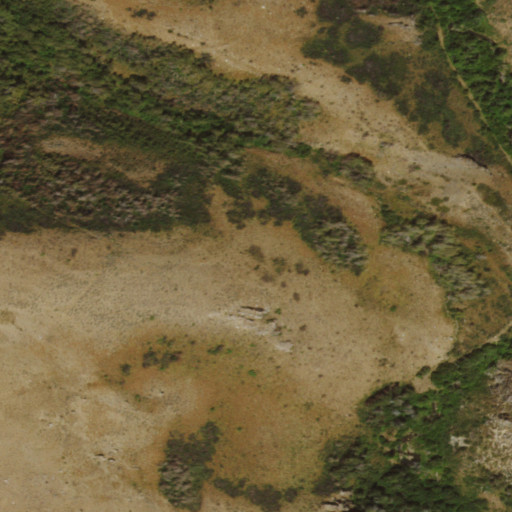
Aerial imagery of valley in Nevada named California Gulch containing grassland, shrub, and deciduous forest